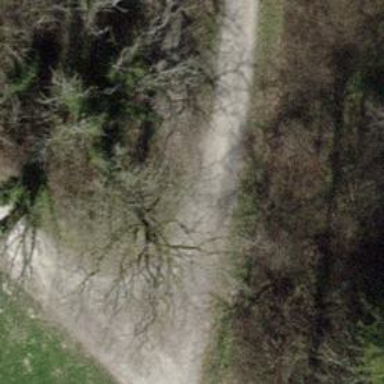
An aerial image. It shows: Pebblestone track with grade2 quality.